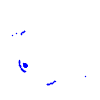
Particle: electron